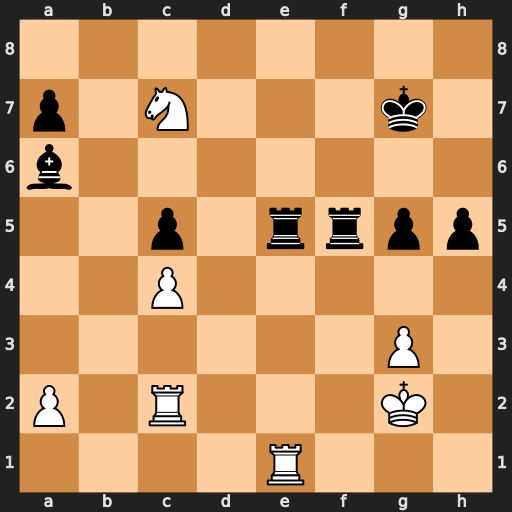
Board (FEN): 8/p1N3k1/b7/2p1rrpp/2P5/6P1/P1R3K1/4R3
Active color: w
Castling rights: -
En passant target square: -
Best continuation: Rxe5 Rxe5 Nxa6